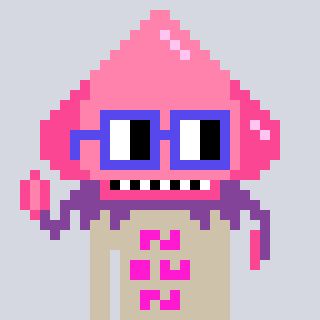
a pixel art character with square blue glasses, a squid-shaped head and a bege-colored body on a cool background